九年级 · 变换几何
如图, 在直角梯形 $A B C D$ 中, $A D / / B C, \angle B=90^{\circ}, A D=3, A B=4, B C=8$, 点 $E 、 F$ 分别在边 $C D 、 B C$ 上, 联结 $E F$. 如果 $\triangle C E F$ 沿直线 $E F$ 翻折, 点 $C$ 与点 $A$ 恰好重合, 那么 $\frac{D E}{E C}$ 的值是 . $\qquad$

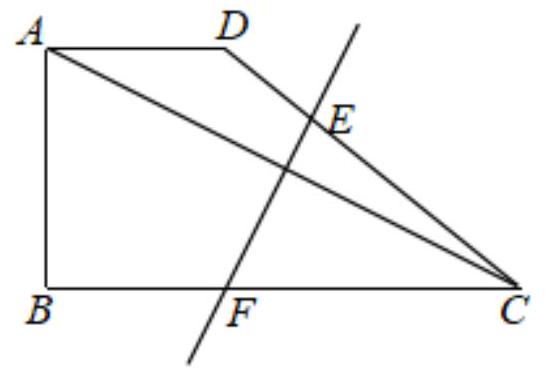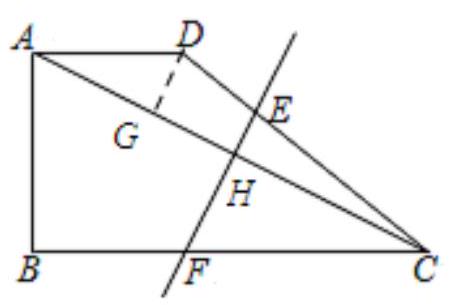
答案:  $\frac{2}{5}$


解析: 【分析】

本题考查的是三角形的面积, 勾股定理, 折叠的性质, 平行线分线段对应成比例有关知识, 此题考查知识点较多, 属于中档题.

过点 $D$ 作 $D G \perp A C$, 垂足为 $G$, 先依据勾股定理求得 $A C$ 的长, 然后在 $\triangle A D C$ 中, 利用面积法可求得 $D G$的长, 然后可得到 $A G$ 的长, 从而可得到 $G H$ 的长，最后依据平行线分线段成比例定理求解即可.

【解答】

解: 如图所示: 过点 $D$ 作 $D G \perp A C$, 垂足为 $G$.

在 $R t \triangle A B C$ 中, 依据勾股定理可知: $A C=\sqrt{A B^{2}+B C^{2}}=\sqrt{4^{2}+8^{2}}=4 \sqrt{5}$

$\because S_{\triangle A D C}=\frac{1}{2} A D \cdot A B=\frac{1}{2} A C \cdot D G$,

$\therefore \frac{1}{2} \times 3 \times 4=\frac{1}{2} \times 4 \sqrt{5} D G$.

$$
\therefore D G=\frac{3 \sqrt{5}}{5}
$$

由勾股定理得 $A G=\frac{6 \sqrt{5}}{5}$

由翻折的性质可知 $A H=H C=2 \sqrt{5}$

$$
\therefore G H=A H-A G=2 \sqrt{5}-\frac{6 \sqrt{5}}{5}=\frac{4 \sqrt{5}}{5}
$$

$\because D G / / E H$,

$\therefore D E: E C=G H: H C=\frac{4 \sqrt{5}}{5}: 2 \sqrt{5}=2: 5$.